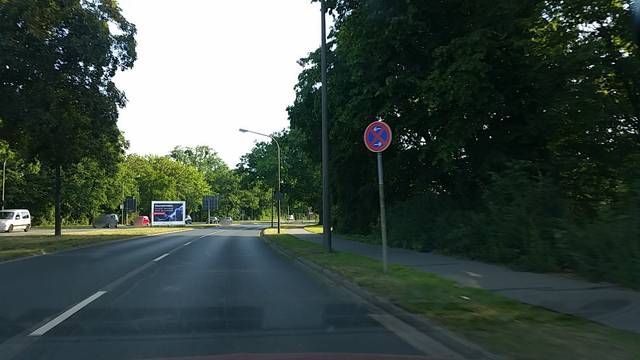
Region: Germany
Coordinates: 52.419, 10.799